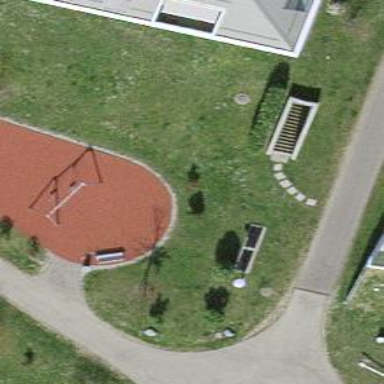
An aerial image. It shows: Playground with swings.